Aerial crown-view tile of a tropical tree (Barro Colorado Island, Panama), acquired 20250818:
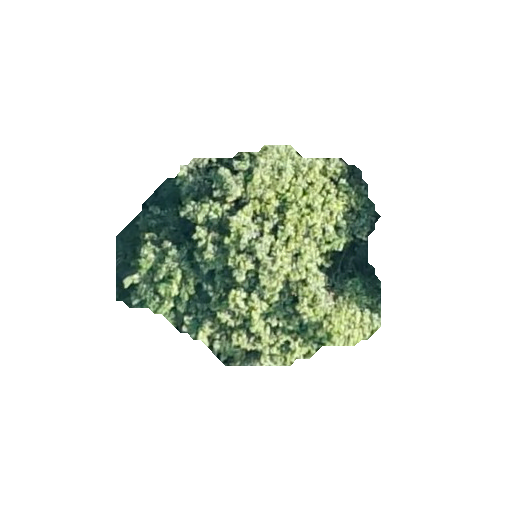
Species: Luehea seemannii
GBIF accepted scientific name: Luehea seemannii
Crown area: 63.835 m²